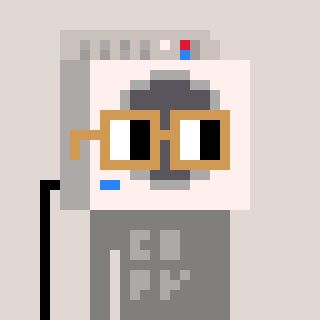
a pixel art character with square brown glasses, a washing machine-shaped head and a bluegrey-colored body on a warm background